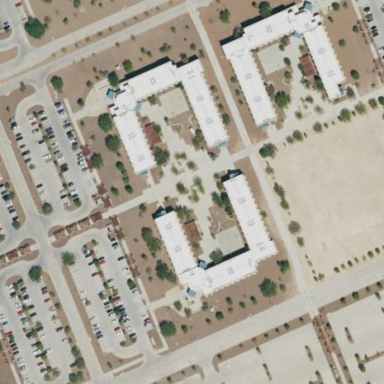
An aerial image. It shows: Building that serves as apartments and military barracks.